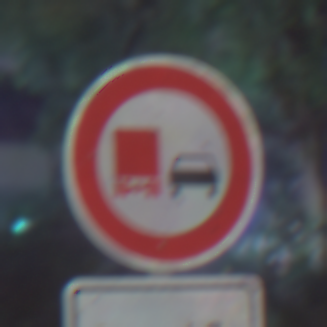
Verkehrszeichen: UeberholverbotKraftfahrzeuge
Zusatzzeichen unten: ZeitangabenMitBeschraenkungAufWochentage8
Umgebung: Outdoor, Suburban
Tageszeit: Night
Wetter: PartlyCloudy
Licht: Artificial
Jahreszeit: NotSpecified
Kontrast: HighContrast